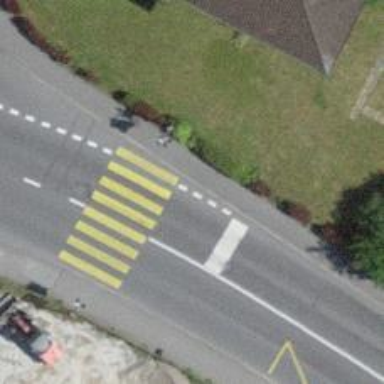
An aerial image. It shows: Kerb barrier.